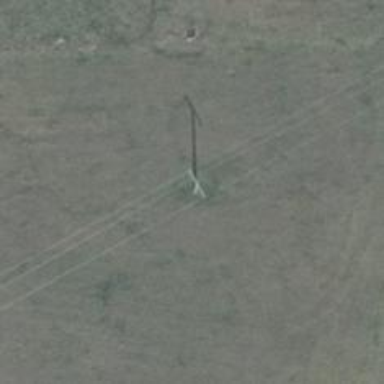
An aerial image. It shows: Power pole.